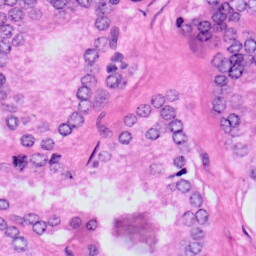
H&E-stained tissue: Prostate